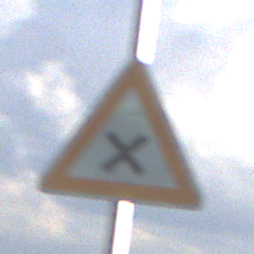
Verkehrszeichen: KreuzungOderEinmuendung
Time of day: MorningAfternoon
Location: Outdoor (Nature)
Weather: PartlyCloudy
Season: NotSpecified
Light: Natural